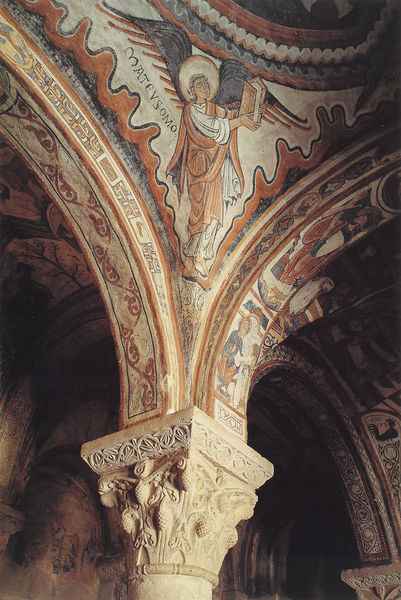
Titel: Pantheon San Isidoro von León
Standort: Léon, S. Isodoro (EU - E)
Schlagwörter: blau, blätter, flügel, gemälde, weiß, pfeiler, säule, rot, leute, malerei, ornament, engel, früchte, ranken, bogen, verzierung, stütze, gewölbe, buch, kapitell, ranke, verziert, heiligenschein, zapfen, ananas, botschaft, latein, heiligenschien, bringen, figure, pinienzapfen, ld, bemahlt, tannansapfen, fichtenzapfen